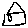
Label: house